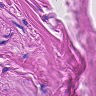
Metastatic tissue present: no